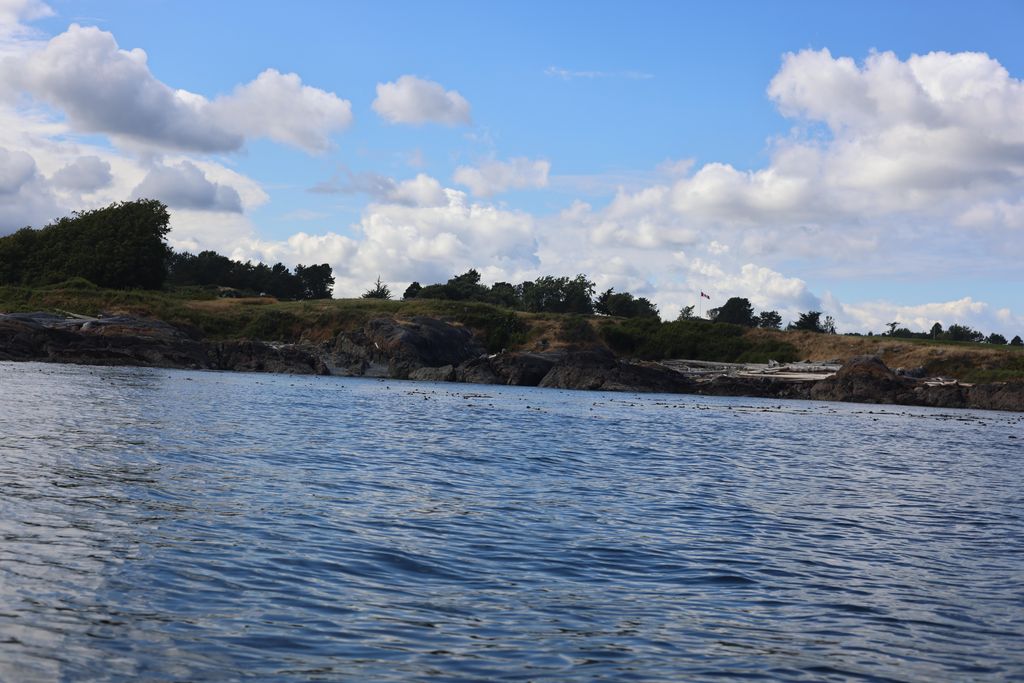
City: victoria